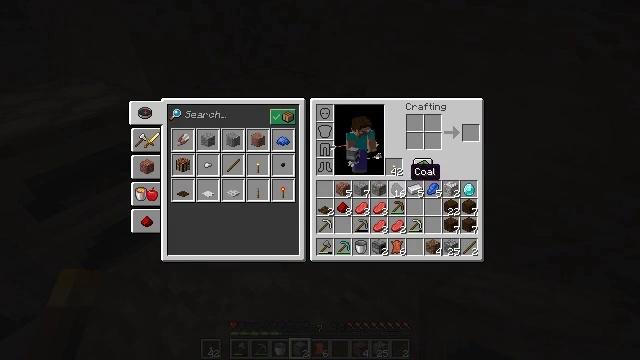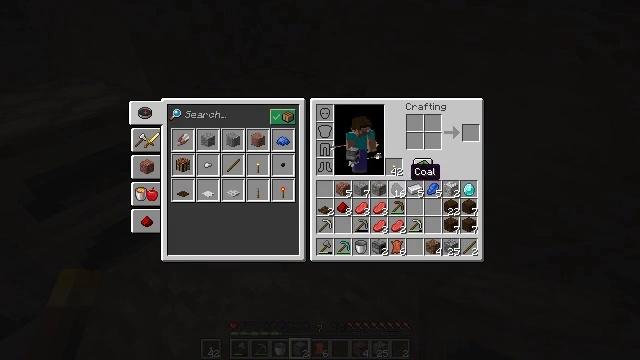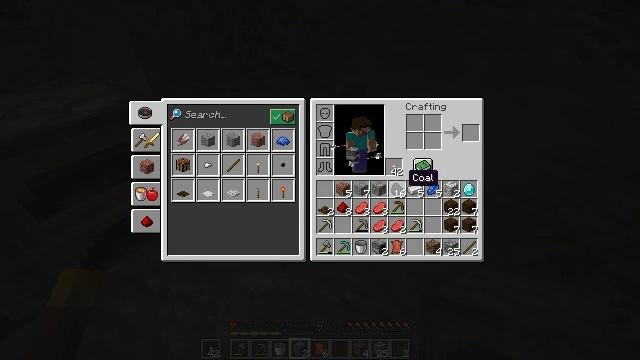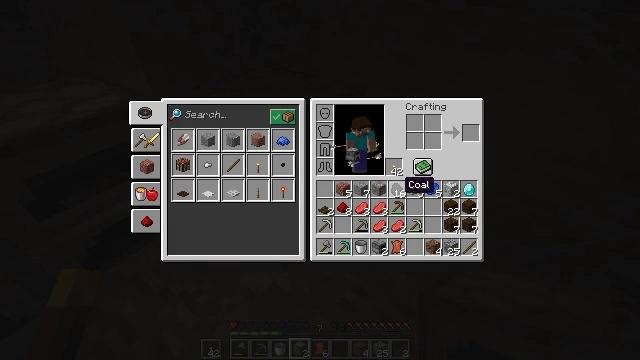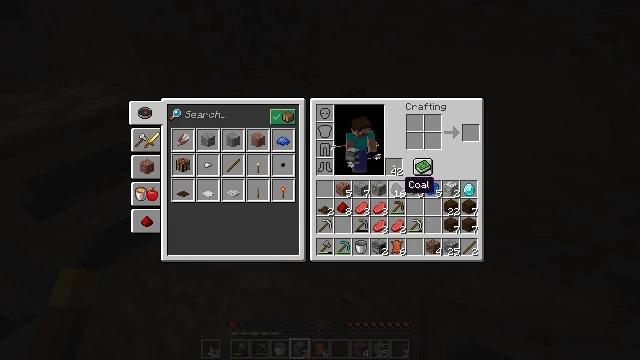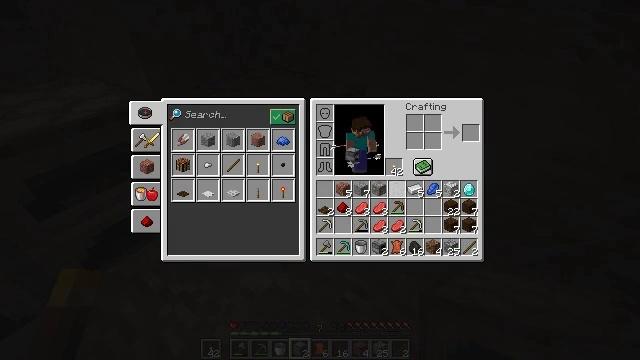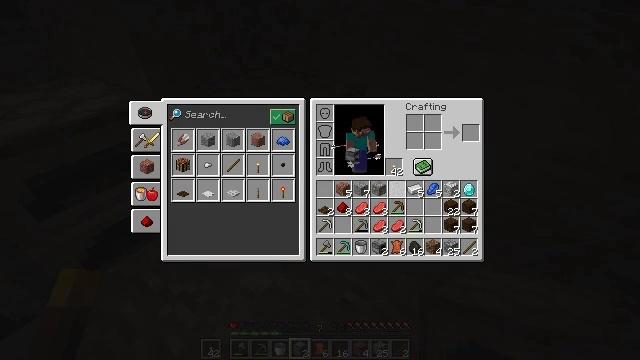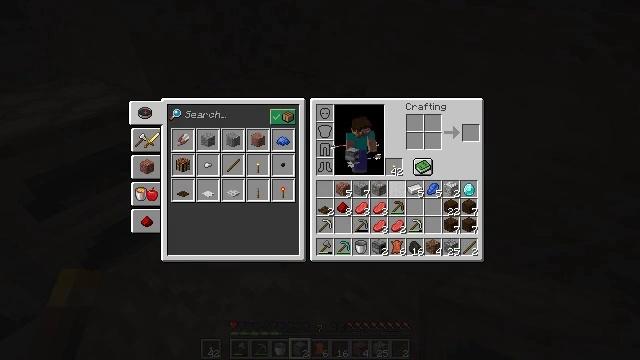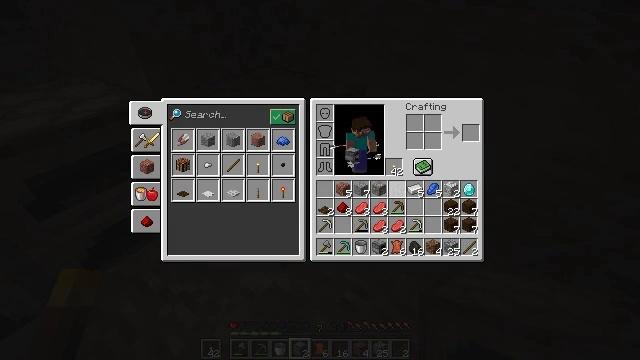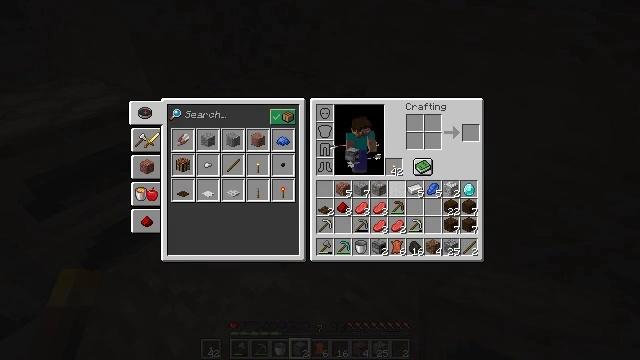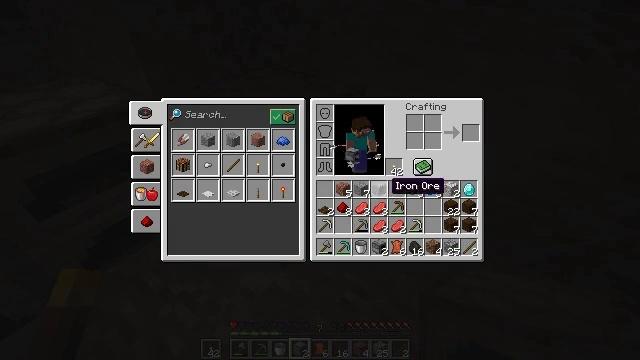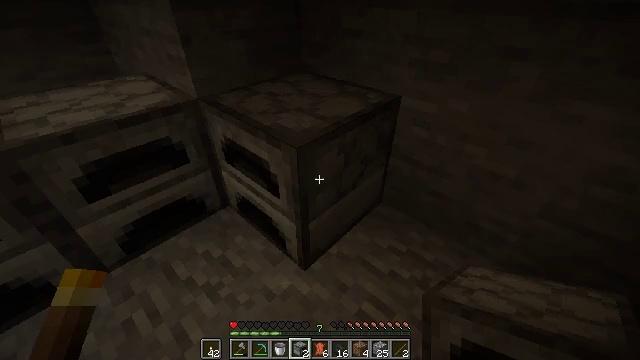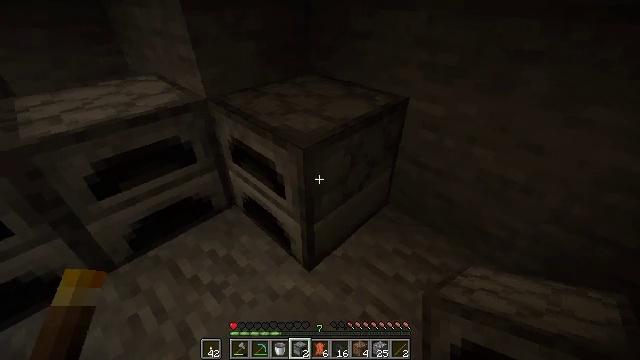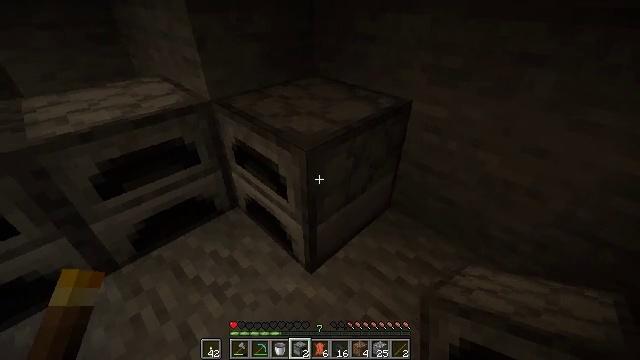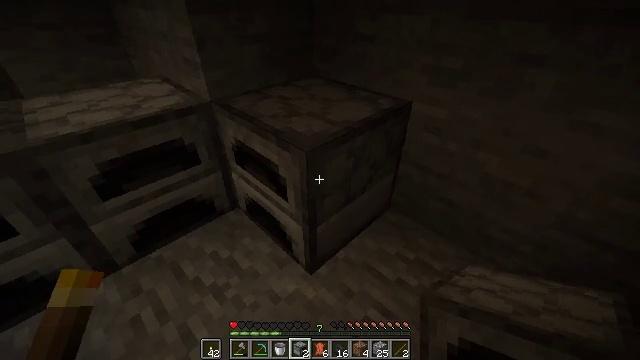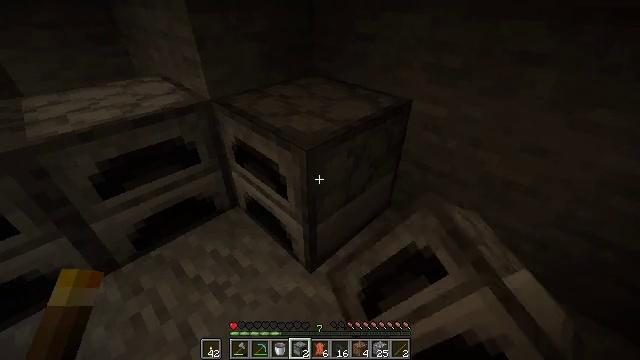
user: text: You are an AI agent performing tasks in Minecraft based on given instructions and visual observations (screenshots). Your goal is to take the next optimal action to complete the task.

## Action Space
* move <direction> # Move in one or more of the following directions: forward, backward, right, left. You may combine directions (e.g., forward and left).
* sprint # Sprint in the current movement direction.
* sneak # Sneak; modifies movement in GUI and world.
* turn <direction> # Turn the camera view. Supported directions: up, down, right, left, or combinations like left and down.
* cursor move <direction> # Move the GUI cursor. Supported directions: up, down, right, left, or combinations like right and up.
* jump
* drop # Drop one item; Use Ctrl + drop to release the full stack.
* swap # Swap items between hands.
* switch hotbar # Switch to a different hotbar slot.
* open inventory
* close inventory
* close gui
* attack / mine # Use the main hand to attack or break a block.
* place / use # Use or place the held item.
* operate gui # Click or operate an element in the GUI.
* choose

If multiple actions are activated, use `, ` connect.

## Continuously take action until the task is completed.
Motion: motion action
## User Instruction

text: Turn raw beef into cooked beef in a furnace.
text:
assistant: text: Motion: sneak
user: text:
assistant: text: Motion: sneak
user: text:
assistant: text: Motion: sneak, cursor move down
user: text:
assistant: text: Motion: sneak
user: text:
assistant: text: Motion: sneak, operate gui
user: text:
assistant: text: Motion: sneak, operate gui
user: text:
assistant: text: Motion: sneak, operate gui
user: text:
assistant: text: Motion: sneak
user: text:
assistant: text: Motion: sneak
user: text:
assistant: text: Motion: sneak, cursor move left
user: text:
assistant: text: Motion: sneak, cursor move left and up, close inventory
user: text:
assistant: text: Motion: turn left, close inventory
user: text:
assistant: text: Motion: close inventory
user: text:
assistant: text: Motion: use / place
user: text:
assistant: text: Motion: use / place
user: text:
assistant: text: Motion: use / place
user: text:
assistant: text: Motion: no_op
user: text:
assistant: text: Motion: turn left
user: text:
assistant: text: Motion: cursor move left, open gui
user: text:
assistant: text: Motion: cursor move right
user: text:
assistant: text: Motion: no_op
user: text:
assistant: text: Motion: no_op
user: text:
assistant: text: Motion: cursor move right
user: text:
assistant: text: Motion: no_op
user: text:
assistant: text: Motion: no_op
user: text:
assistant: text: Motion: sneak
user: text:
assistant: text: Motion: sneak, cursor move right
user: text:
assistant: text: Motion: sneak, cursor move down
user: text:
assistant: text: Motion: sneak, cursor move down
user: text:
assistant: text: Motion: sneak, cursor move left and down